Interaction volume radius: 10 \u00c5
Interaction volume height: 30 \u00c5
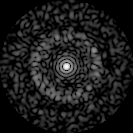
Disorder parameter: 0.8521